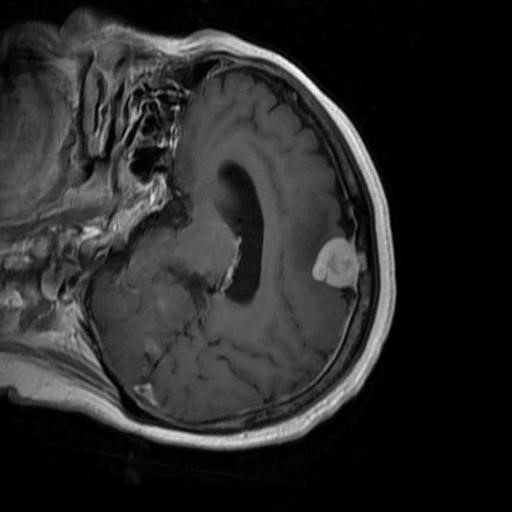
Label: brain_menin